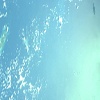
Label: water